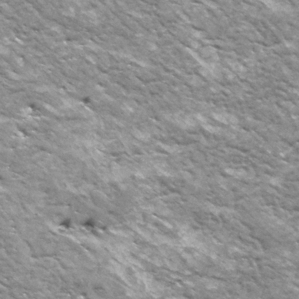
Label: frost